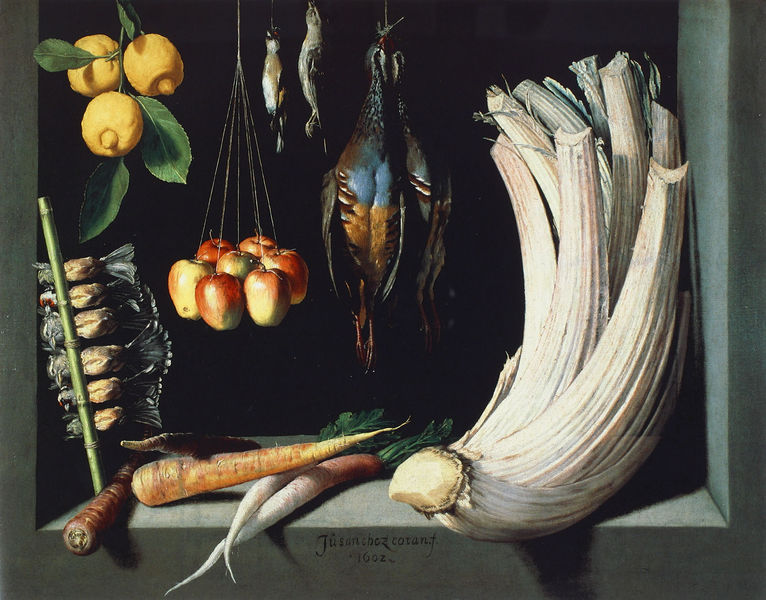
Titel: Stilleben mit Vögeln und Früchten
Künstler: Juan Sánchez Cotán
Institution: Madrid, Museo del Prado
Schlagwörter: blätter, gemälde, vogel, weiß, brust, obst, tiere, barock, signatur, vögel, schnur, blatt, gemüse, kohl, stilleben, stillleben, orangen, äpfel, stab, ölgemälde, nische, text, leinwand, jagd, sims, fisch, geflügel, fasan, zitronen, grünzeug, karotte, möhre, rettich, produkte, rebhühner, äfel, fenchel, wurzelgemüse, panstinake, selerie, gelberübe